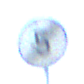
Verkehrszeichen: EndeGeschwindigkeit5
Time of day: Night
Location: Outdoor (Nature)
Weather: PartlyCloudy
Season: NotSpecified
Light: Natural